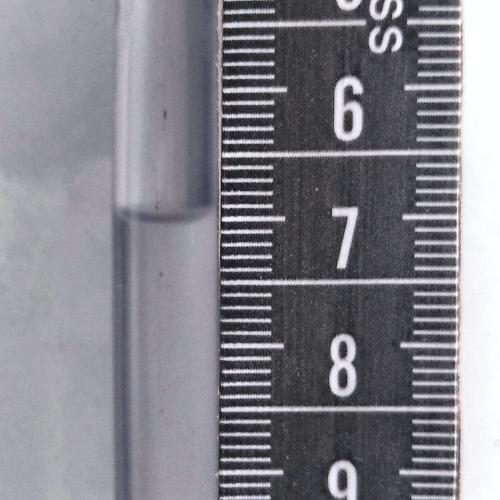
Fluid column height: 7.0 cm